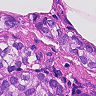
Metastatic tissue present: yes